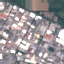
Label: Industrial